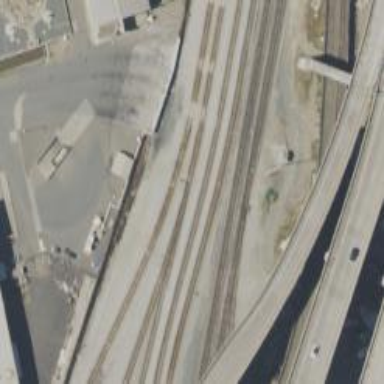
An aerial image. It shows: Abandoned spur railway.